Question: I have noticed that when i visit my website some wierd text overflows the content in some pages, not all of them.
When i use the Computer everyting is fine, just when i use a phone.
The message says:
'''
demo.gudeg.co
[] Safe Website
[] 0 Trackers
[]
[]
[] Feedback
Safe link
This website is safe to use.
Go to website Back
Safe website
This website is safe to use.
Take me away!
Add exception Exception added []
expection Exception removed
[]
'''
Here also a screenshot of the problem:
What is this and how can i remove this?
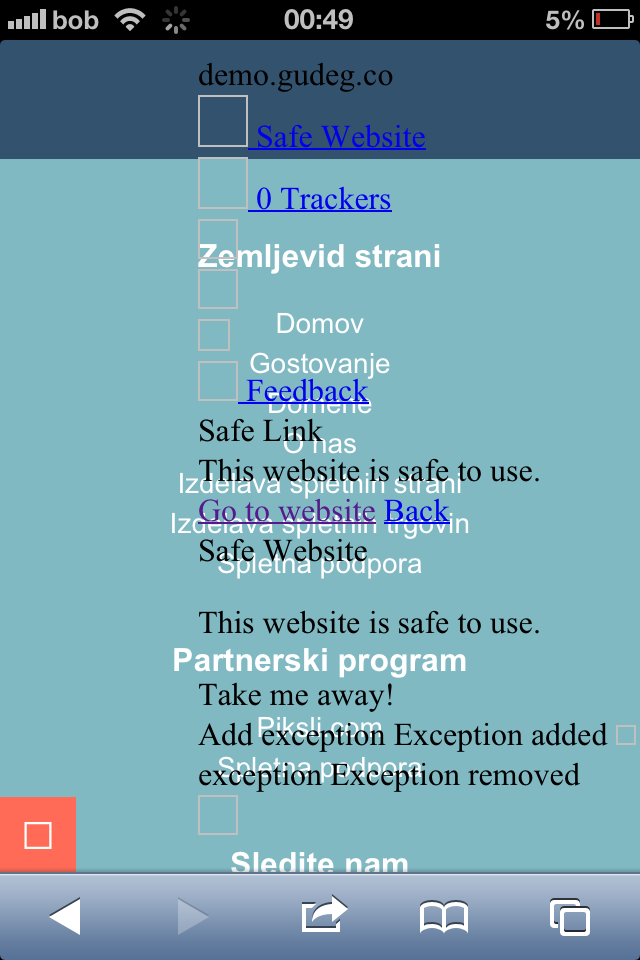
Answer: You will need to wrap a around your content and define a width/min-width - It's clear you're using absolute/relative positioning for everything so it is causing it to overlap.
Otherwise I recommend learning about CSS media queries for CSS3. These allow you to change the website depending on the screen used for viewing it. Your website was designed for your sized monitor and will have adverse affects if you use other sized monitors you will also see a difference.
Could you please post some code if you still need assistance.